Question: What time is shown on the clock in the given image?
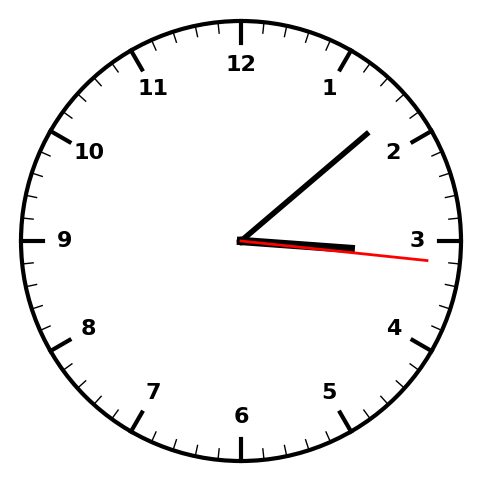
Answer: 03:08:16